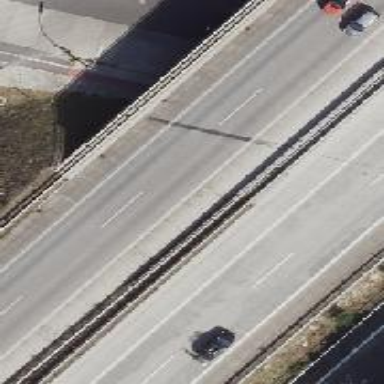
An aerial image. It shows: Motorway bridge.